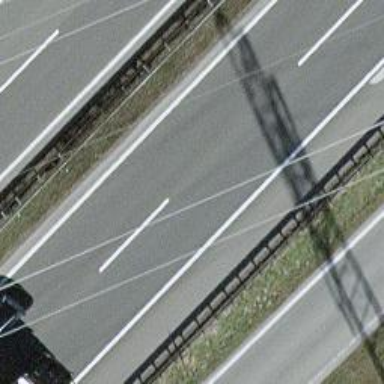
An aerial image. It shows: Asphalt motorway.